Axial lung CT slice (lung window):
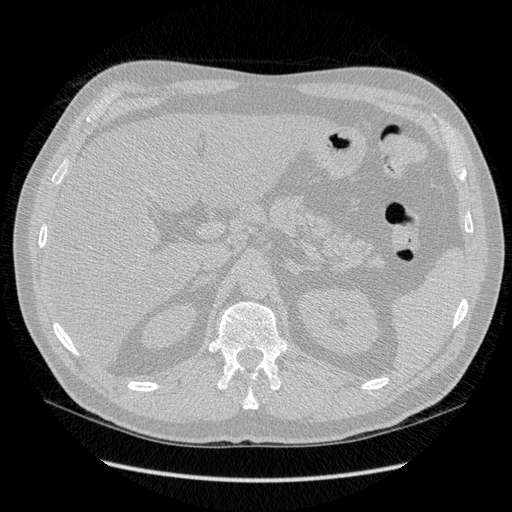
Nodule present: no